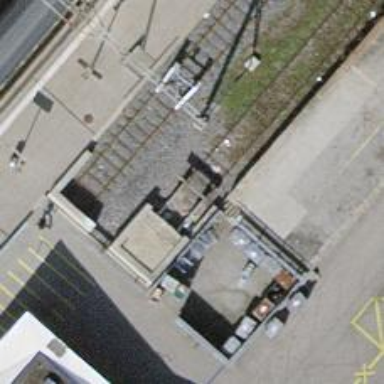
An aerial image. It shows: Railway buffer stop.